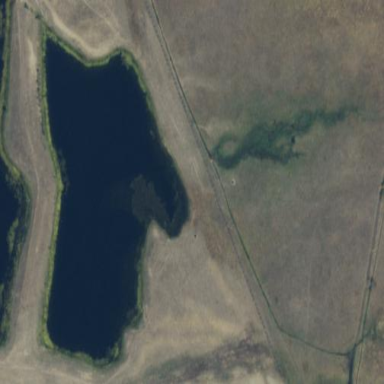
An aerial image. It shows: Reservoir of water.